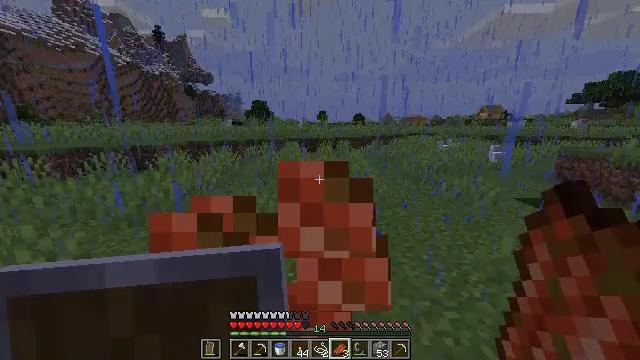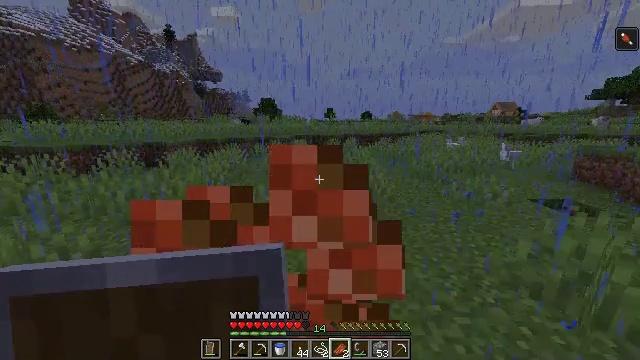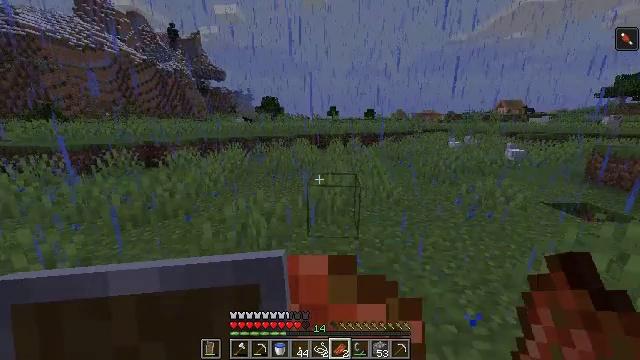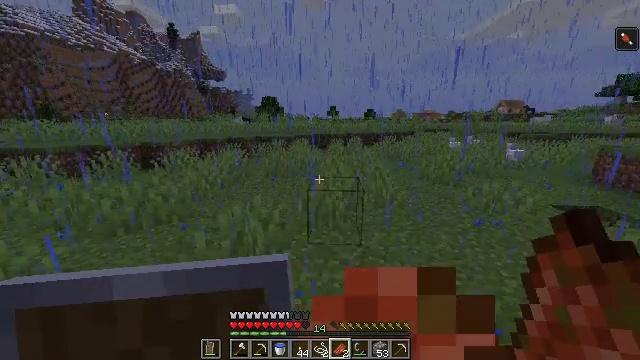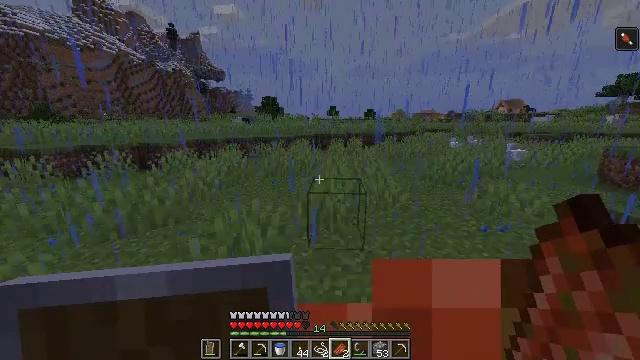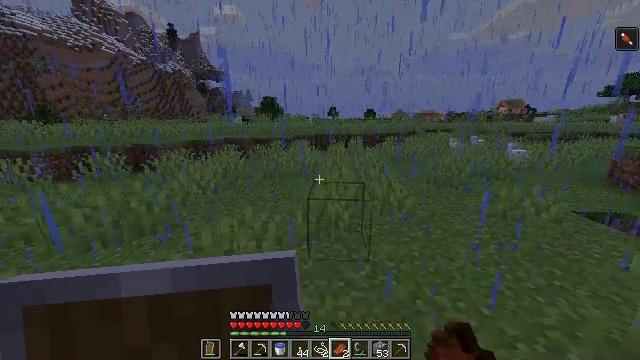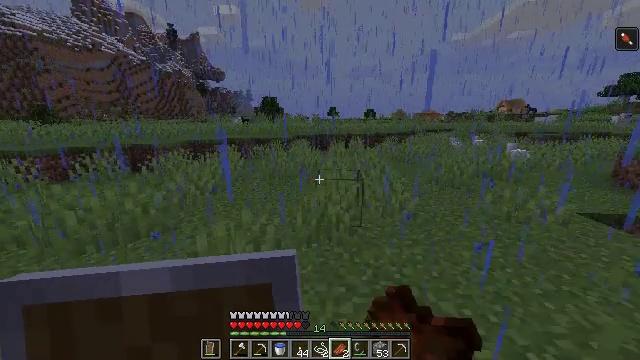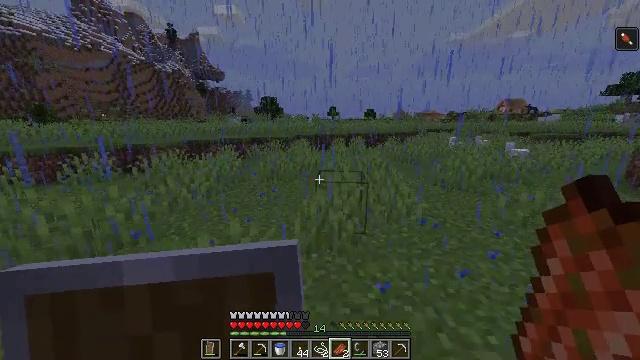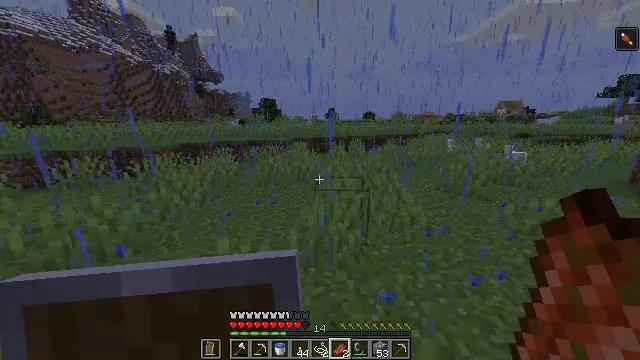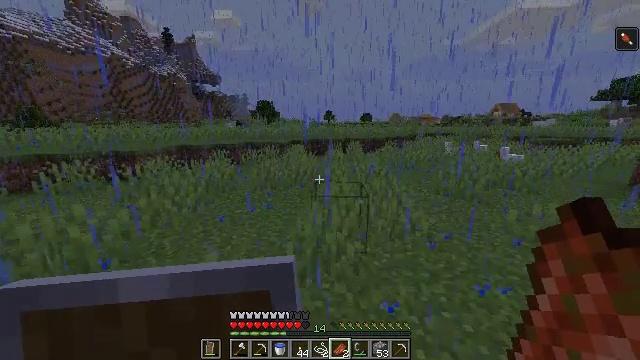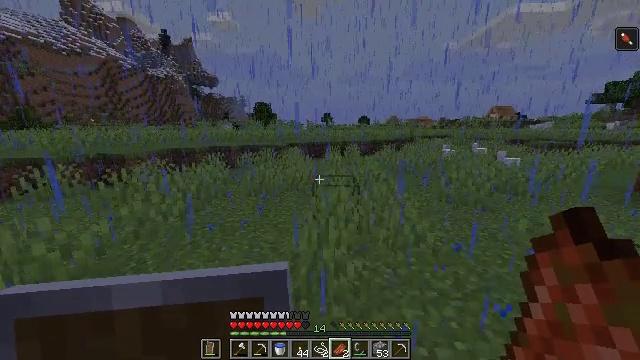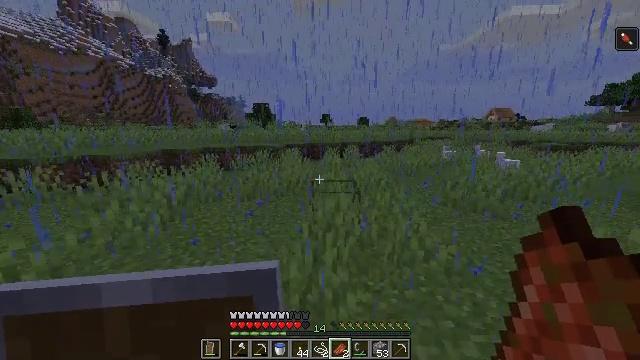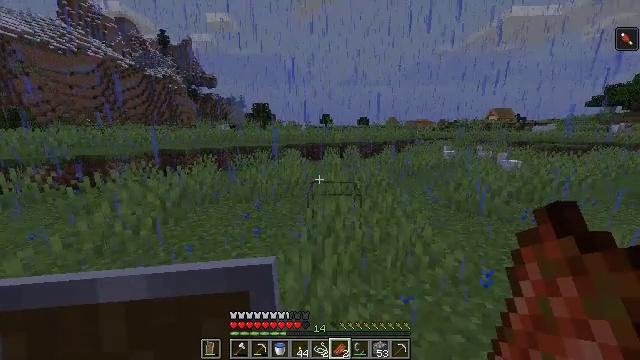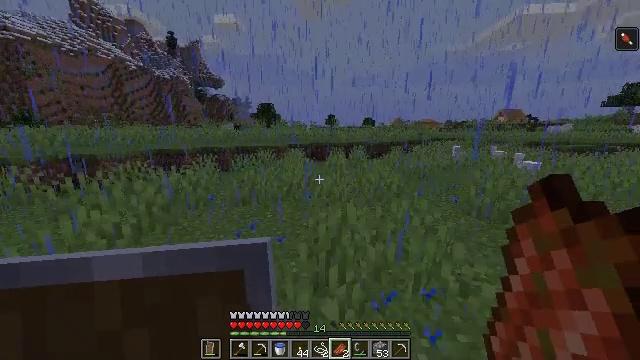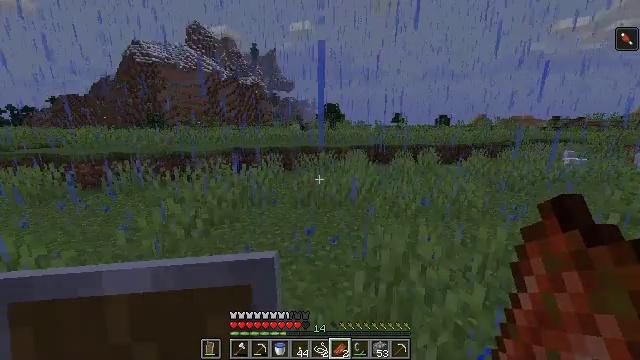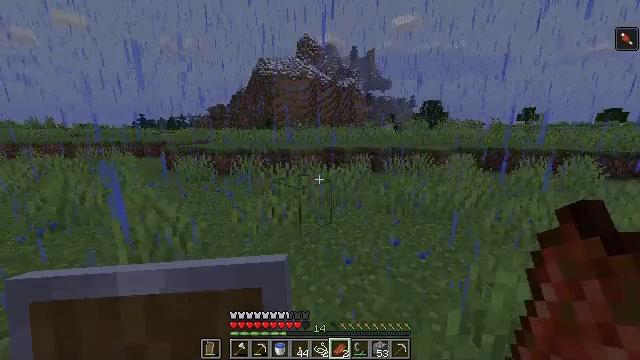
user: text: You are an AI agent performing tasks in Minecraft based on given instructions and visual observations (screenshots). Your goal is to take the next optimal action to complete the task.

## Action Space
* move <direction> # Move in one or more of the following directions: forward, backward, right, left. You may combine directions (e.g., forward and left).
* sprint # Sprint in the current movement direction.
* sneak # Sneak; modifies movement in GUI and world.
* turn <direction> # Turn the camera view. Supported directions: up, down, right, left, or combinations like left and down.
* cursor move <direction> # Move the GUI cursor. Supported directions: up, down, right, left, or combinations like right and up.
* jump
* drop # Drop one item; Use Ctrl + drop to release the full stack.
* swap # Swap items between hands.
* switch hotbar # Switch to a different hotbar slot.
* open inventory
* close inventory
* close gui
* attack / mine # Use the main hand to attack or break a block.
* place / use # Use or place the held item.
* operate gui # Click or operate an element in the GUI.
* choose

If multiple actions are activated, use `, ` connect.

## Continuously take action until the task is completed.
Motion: motion action
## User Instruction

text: Collect the yellow bed from its place.
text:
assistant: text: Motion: move forward, turn left, use / place
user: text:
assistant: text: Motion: move forward, use / place
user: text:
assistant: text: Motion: move forward, use / place
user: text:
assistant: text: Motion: move forward, use / place
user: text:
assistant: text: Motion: move forward, use / place
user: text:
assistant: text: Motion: move forward, use / place
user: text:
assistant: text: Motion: move forward
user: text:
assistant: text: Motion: move forward
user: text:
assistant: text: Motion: move forward
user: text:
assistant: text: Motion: move forward
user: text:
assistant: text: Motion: move forward
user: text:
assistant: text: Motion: move forward
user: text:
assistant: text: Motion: move forward, turn left
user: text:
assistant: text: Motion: move forward, sprint, turn left
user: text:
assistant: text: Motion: move forward, sprint, turn left
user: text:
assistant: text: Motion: move forward, sprint, turn left
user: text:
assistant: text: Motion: move forward, sprint, turn left
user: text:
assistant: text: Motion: move forward, sprint, turn left, jump
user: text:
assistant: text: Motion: move forward, sprint, turn left, jump
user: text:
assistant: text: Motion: move forward, sprint, jump
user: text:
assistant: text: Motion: move forward, sprint, jump
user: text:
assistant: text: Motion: move forward, sprint, jump
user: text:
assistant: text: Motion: move forward, sprint, jump
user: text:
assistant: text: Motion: move forward, sprint, jump
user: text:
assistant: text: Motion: move forward, sprint, jump
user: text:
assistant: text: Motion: move forward, sprint, jump
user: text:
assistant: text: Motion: move forward, sprint, jump
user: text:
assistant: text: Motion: move forward, sprint, jump
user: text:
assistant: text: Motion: move forward, sprint, jump
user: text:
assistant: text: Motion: move forward, sprint, jump